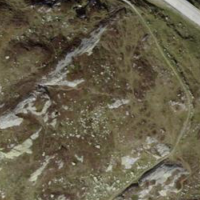
EUNIS habitat code: 26
Species observed at this site:
Arnica montana
Vaccinium uliginosum
Tussilago farfara